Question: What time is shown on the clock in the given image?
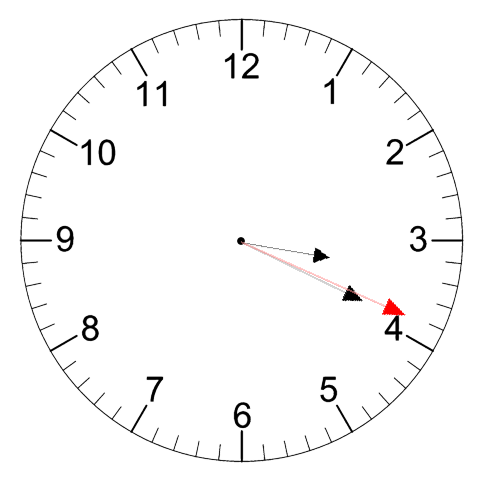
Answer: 03:19:19